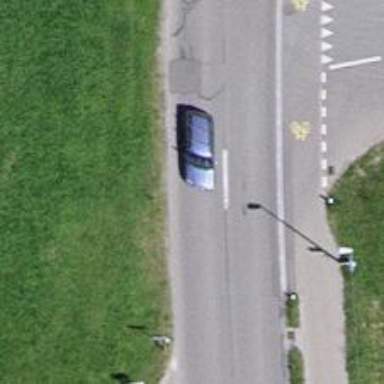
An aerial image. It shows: Secondary road with separate asphalt sidewalks.